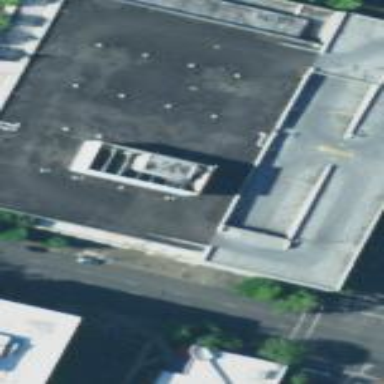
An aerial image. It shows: Rooftop parking area.